Question: A picture tells a thousand words..

I want rid of that nasty bit of padding on the left. How can I do it? Here's the HTML:
'''
<div class="container">
<div class="navbar navbar-inverse">
<div class="navbar-inner">
<ul class="nav">
<li class="li-home active">
<a href="#">Home</a>
</li>
<li class="li-abc">
<a href="#">Abc</a>
</li>
<li class="li-def">
<a href="#">Def</a>
</li>
<li class="li-ghi">
<a href="#">Ghi</a>
</li>
</ul>
</div>
</div>
</div>
'''
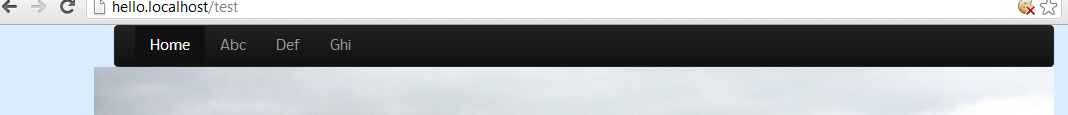
Answer: Put your 'navbar' into a 'row' because 'row' has a 'margin-left: -20px' that's why your content looks like this.